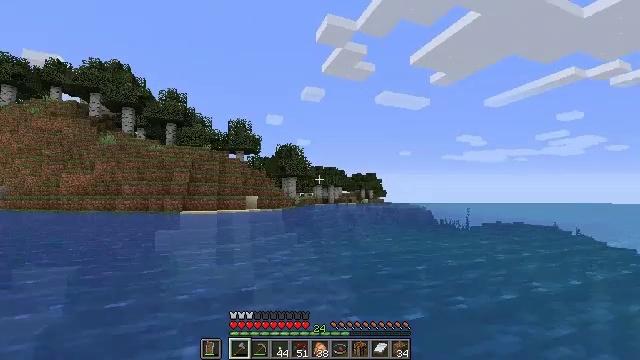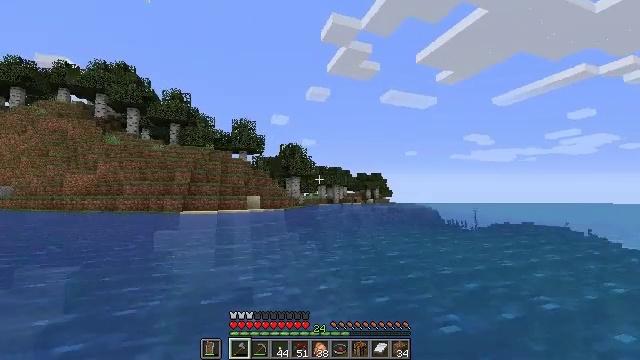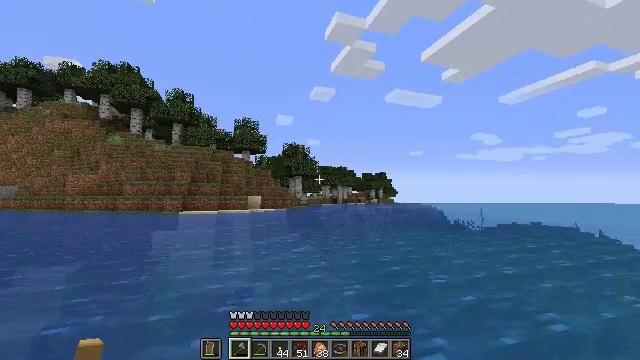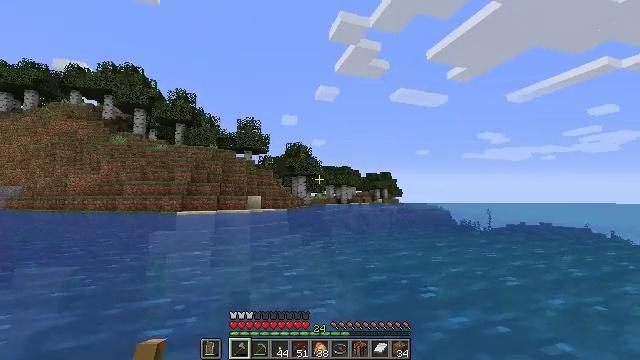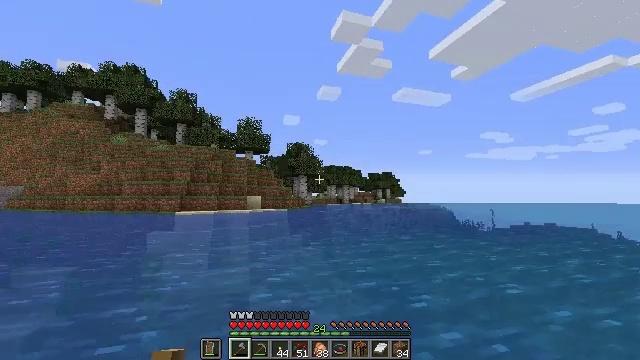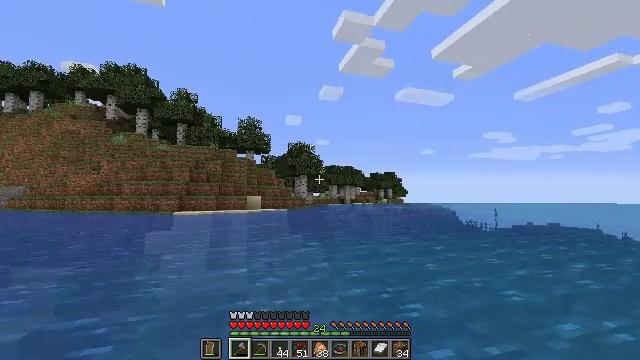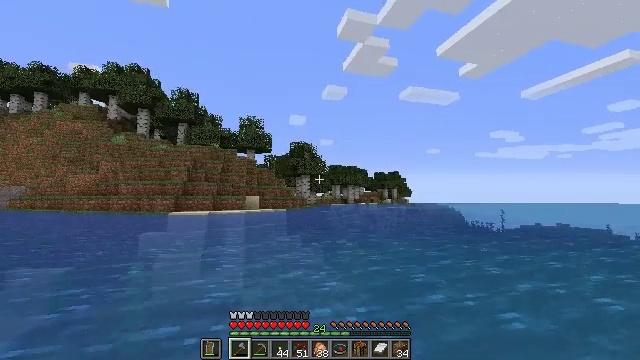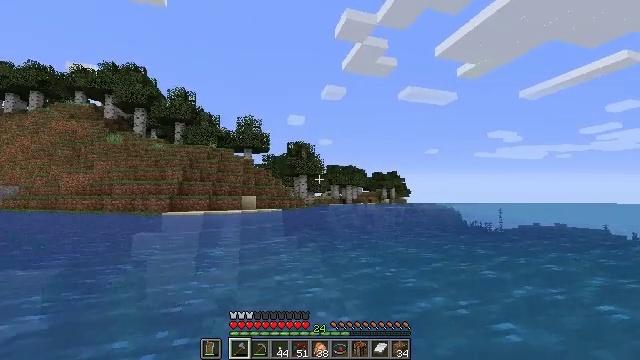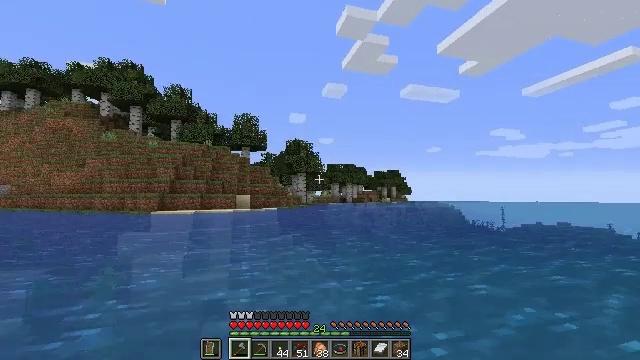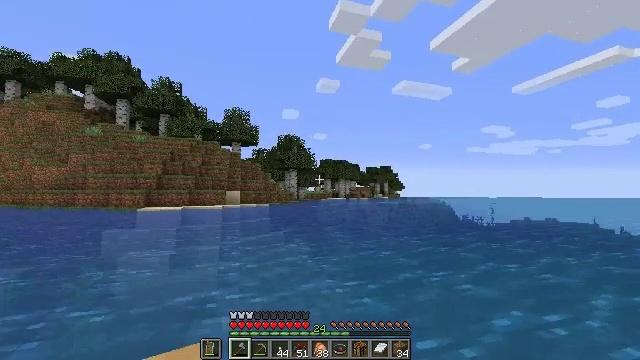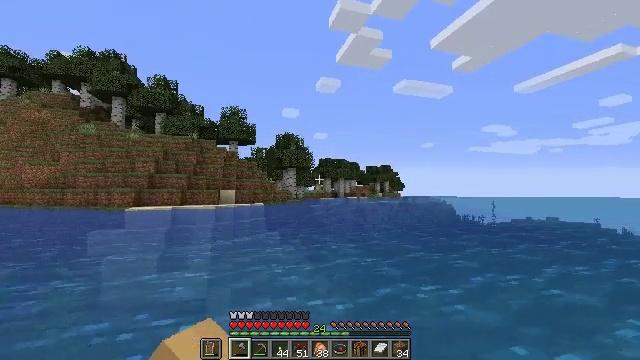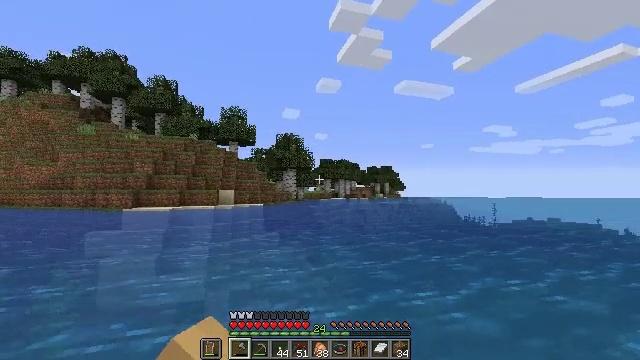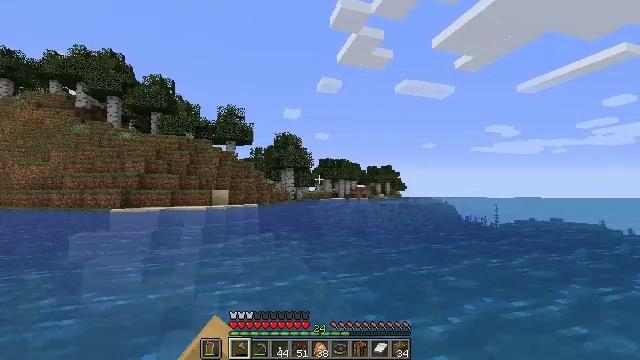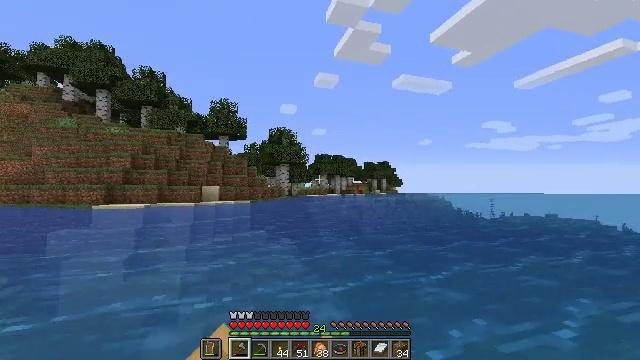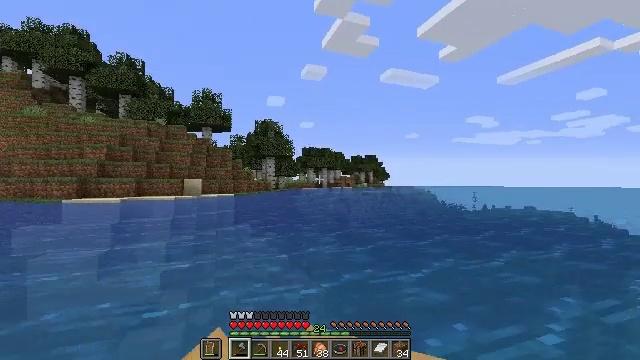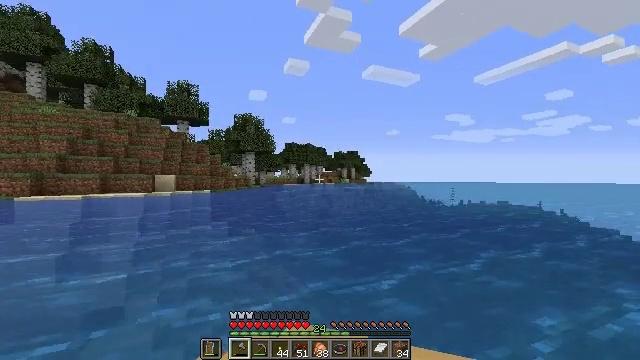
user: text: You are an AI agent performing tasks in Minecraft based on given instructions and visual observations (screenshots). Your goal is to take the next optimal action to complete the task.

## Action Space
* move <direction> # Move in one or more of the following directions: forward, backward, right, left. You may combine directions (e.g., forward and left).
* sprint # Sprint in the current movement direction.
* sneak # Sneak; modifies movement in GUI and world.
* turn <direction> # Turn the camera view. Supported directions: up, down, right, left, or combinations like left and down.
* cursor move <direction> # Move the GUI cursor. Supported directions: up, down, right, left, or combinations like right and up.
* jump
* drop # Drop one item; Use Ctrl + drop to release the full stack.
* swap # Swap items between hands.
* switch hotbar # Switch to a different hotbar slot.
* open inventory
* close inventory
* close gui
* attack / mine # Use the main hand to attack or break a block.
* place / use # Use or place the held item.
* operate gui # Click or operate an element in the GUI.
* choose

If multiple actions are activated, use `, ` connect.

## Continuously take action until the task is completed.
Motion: motion action
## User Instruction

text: Collect sea pickles from the ocean floor.
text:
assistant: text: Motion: move forward
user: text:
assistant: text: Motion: move forward
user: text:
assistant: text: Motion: move forward
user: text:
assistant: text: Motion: move forward
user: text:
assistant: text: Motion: move forward
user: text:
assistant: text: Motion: move forward
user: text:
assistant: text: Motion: move forward
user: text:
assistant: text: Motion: move forward
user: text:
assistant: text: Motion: move forward, turn right
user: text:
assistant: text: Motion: move forward
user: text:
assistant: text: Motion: move forward
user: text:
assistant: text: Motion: move forward
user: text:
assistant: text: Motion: move forward, turn right
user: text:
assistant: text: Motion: move forward, turn right and down
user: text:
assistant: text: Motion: move forward, turn right
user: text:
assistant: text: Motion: move forward, turn right
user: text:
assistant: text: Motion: move forward
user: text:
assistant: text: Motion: move forward
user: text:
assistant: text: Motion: move forward
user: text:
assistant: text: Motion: move forward
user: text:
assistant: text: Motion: move forward
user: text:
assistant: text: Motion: move forward
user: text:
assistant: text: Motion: move forward
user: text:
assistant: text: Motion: move forward
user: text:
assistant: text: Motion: move forward
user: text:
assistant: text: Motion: move forward
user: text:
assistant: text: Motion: move forward
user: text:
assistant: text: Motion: move forward
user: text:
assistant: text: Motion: move forward
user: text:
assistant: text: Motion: move forward